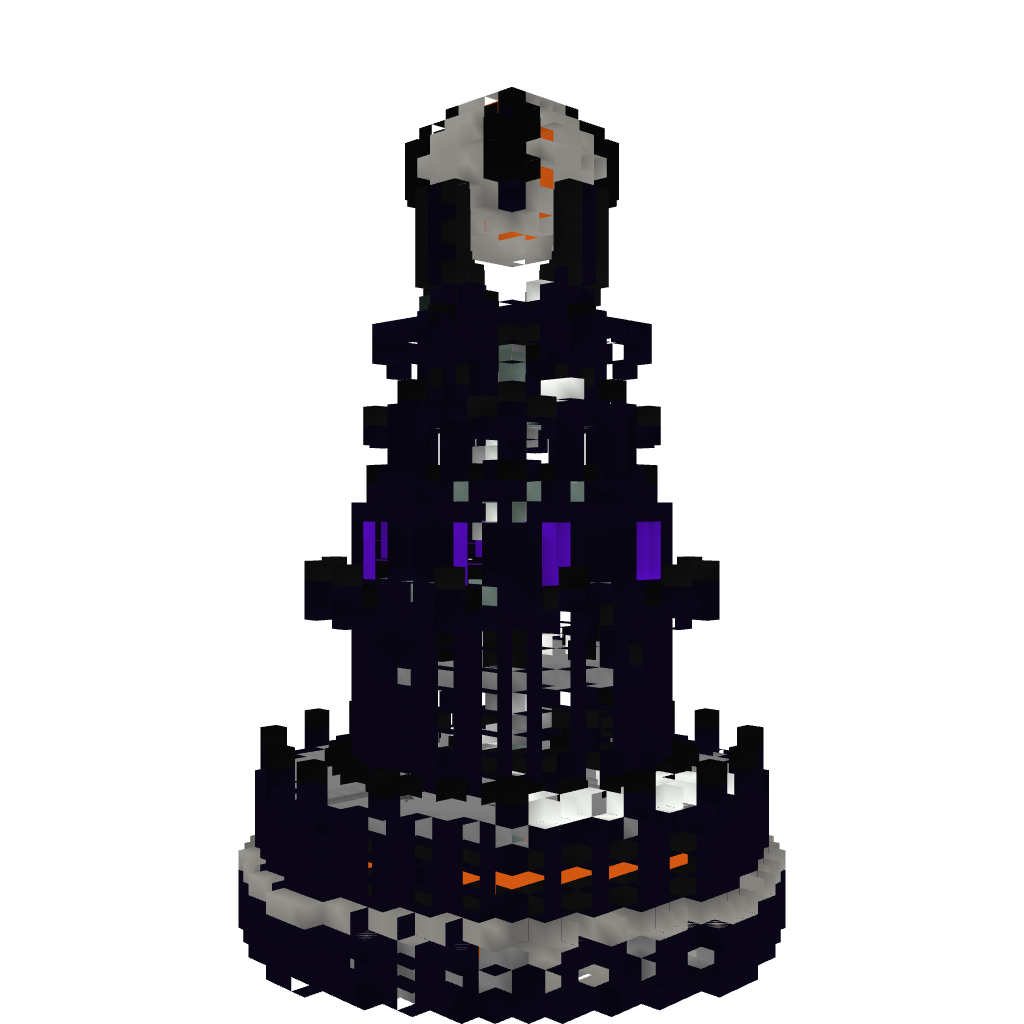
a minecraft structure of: Sauron's Tower